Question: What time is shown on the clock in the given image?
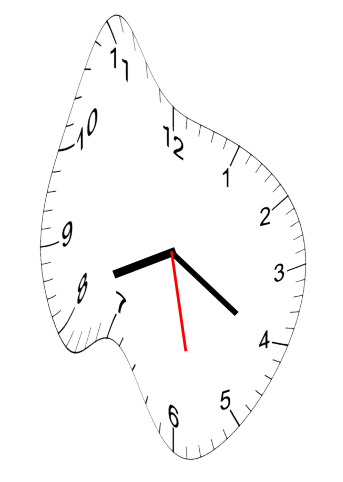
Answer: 08:20:28